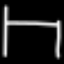
Label: bed